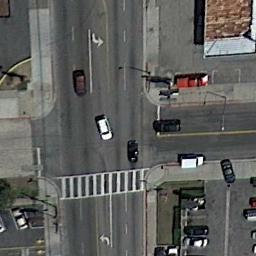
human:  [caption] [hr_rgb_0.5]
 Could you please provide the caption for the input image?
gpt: There are many moving and waiting vehicles on the road at the intersection, And many cars are parked in the open space beside the intersection .

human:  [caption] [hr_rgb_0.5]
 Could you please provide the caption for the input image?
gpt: An intersection with normal traffic is between some clearings and parking lots .

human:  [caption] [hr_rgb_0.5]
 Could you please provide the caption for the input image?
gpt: There are cars at the crossroads .

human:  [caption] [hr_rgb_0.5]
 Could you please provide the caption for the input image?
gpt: There are several cars at the intersection .

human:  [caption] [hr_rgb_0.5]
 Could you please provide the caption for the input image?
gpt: There are some cars parked beside the intersection .